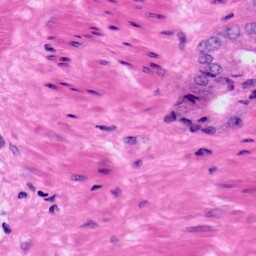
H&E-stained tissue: Prostate